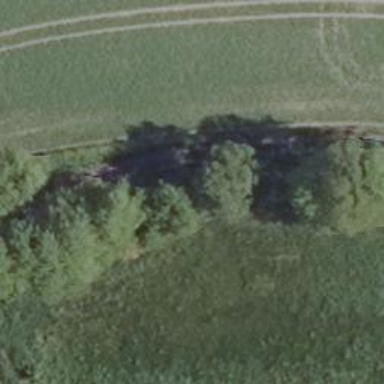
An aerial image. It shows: Row of trees in natural setting.